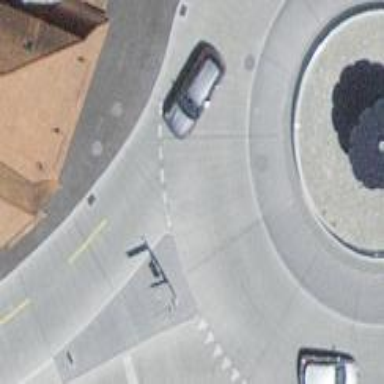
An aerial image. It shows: Secondary road leading to roundabout.